Field crop: maize
Growth stage: 2
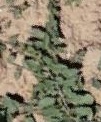
Species: convolvulus